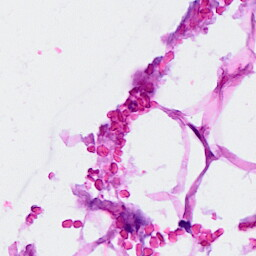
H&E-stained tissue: Breast